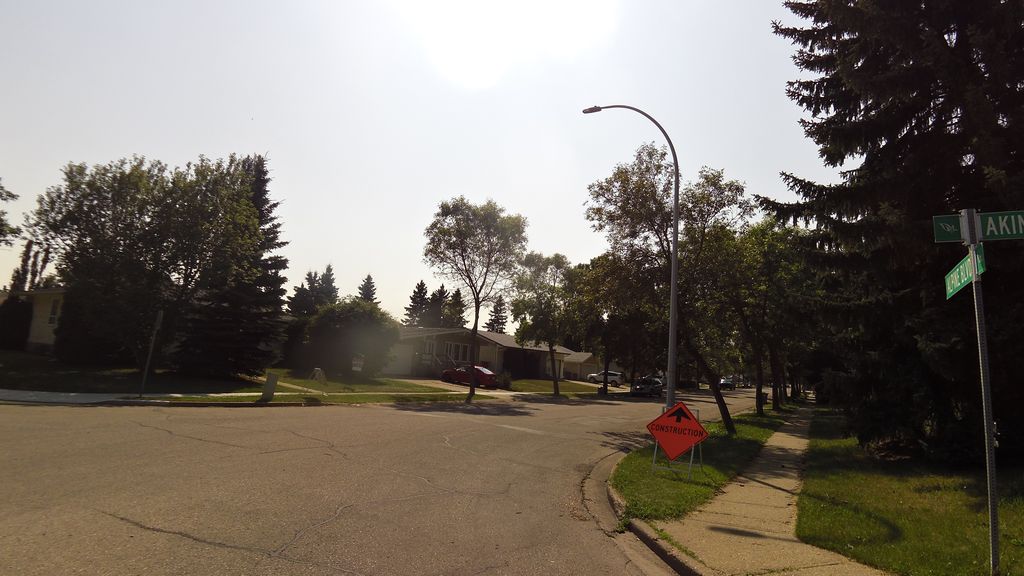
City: edmonton